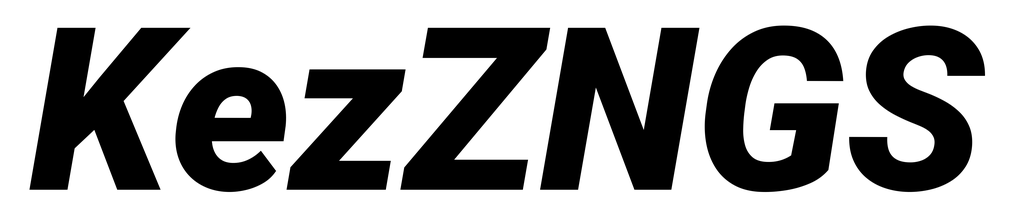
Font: Roboto-Italic_Black_Italic